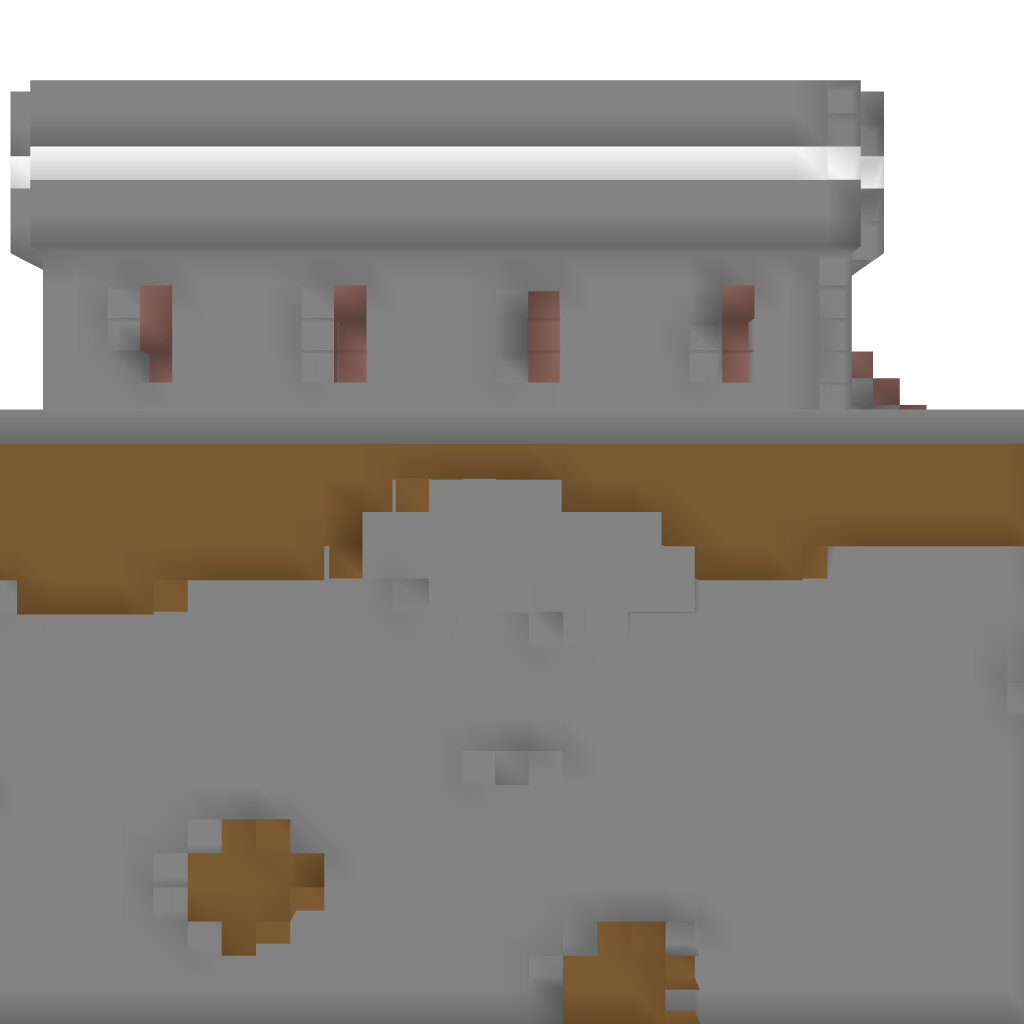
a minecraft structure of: Medium Prison 70% earth